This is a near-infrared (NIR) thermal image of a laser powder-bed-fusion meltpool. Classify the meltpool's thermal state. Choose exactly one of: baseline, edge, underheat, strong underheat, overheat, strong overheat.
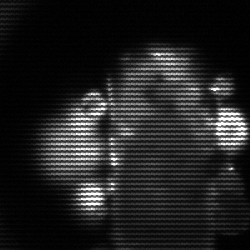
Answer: strong underheat